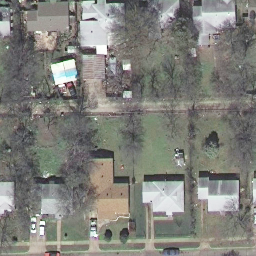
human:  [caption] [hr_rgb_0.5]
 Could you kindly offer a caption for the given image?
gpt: Many houses arranged neatly with plants surrounded in the medium residential area .

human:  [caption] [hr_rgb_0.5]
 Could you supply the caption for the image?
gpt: A medium residential area with many houses arranged neatly .

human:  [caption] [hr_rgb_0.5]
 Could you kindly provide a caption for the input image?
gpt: A medium residential area with a narrow road goes through this area .

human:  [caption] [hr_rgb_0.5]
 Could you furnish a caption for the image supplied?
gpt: It is a medium residential area .

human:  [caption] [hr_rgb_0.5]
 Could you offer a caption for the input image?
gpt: This is a medium residential area with a narrow road goes through this area .